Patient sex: M
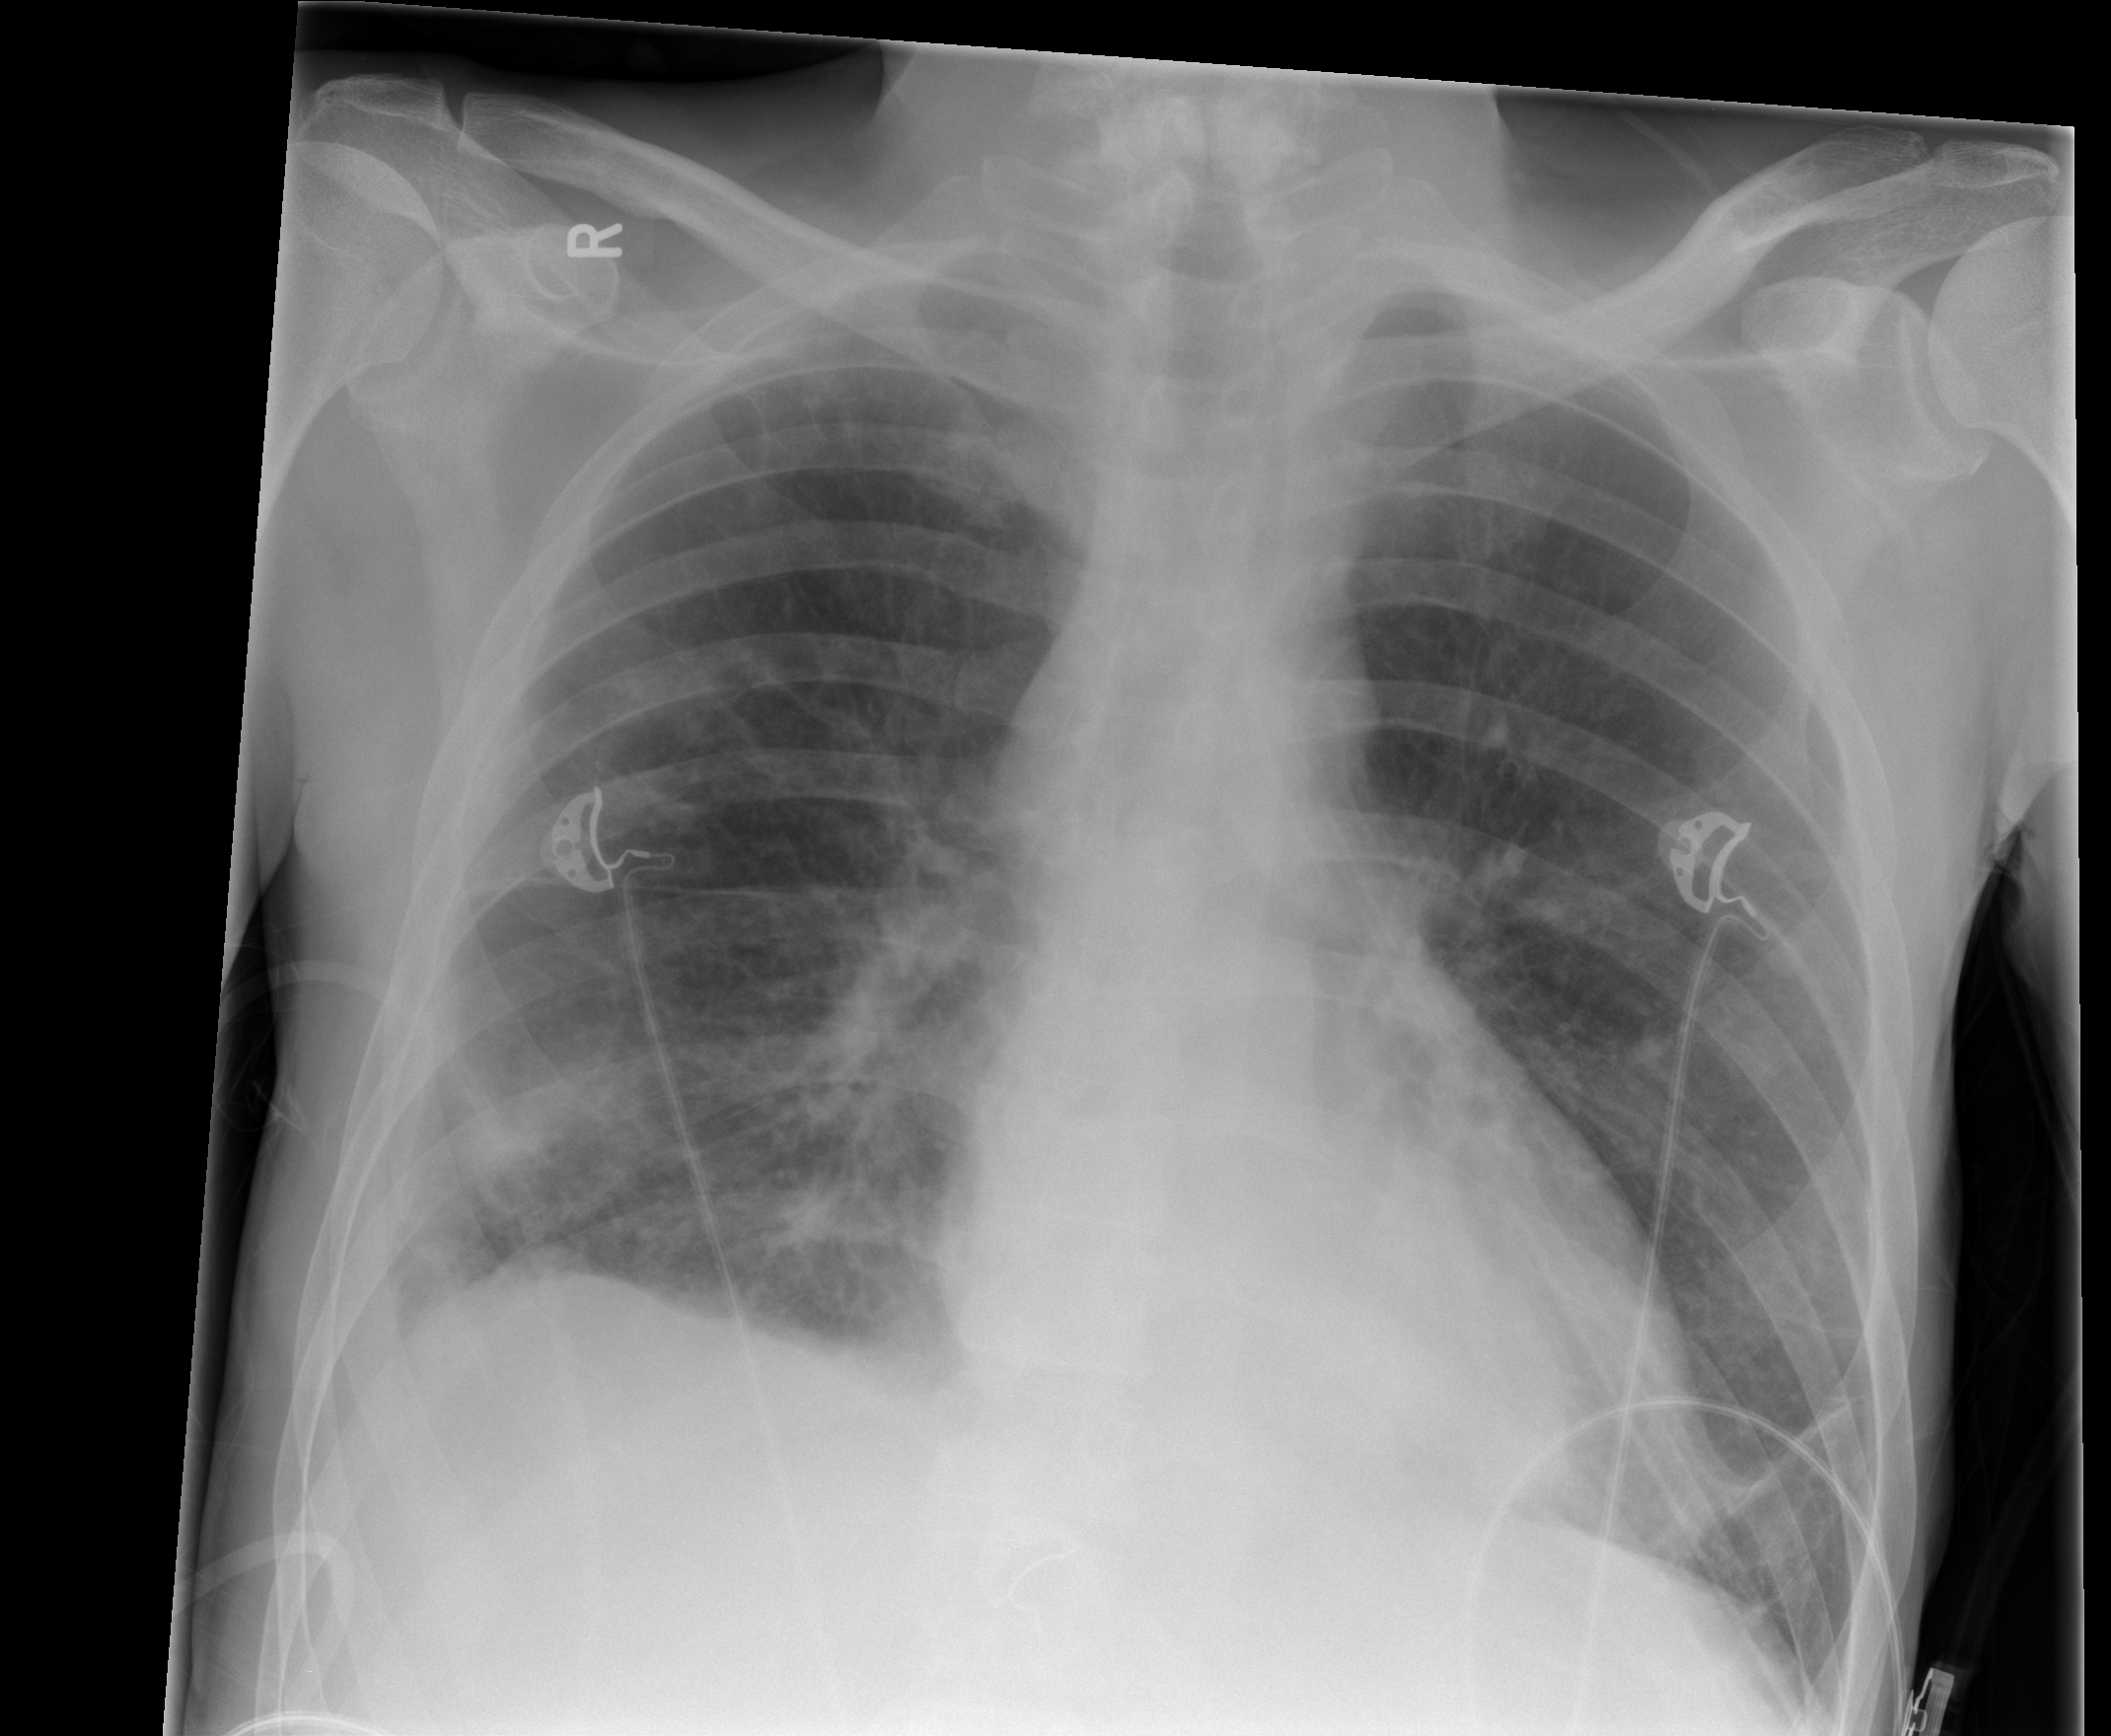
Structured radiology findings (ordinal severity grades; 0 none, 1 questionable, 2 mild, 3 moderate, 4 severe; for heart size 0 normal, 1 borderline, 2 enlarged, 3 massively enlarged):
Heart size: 0
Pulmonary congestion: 2
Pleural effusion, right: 2
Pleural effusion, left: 1
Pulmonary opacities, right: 1
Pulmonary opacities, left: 0
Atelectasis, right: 2
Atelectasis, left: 1